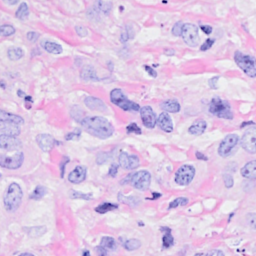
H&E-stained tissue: Breast